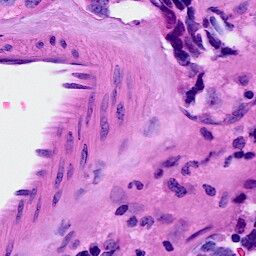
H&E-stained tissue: Breast